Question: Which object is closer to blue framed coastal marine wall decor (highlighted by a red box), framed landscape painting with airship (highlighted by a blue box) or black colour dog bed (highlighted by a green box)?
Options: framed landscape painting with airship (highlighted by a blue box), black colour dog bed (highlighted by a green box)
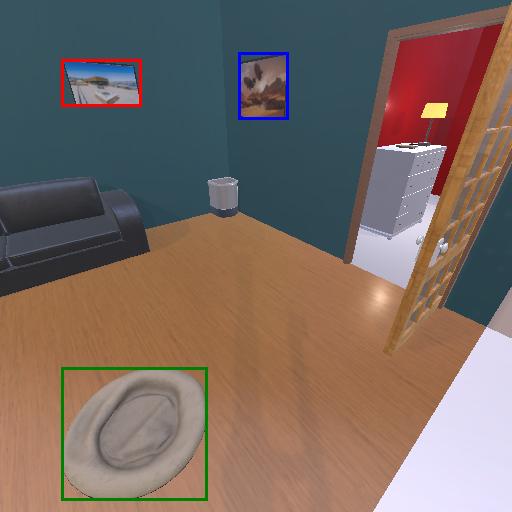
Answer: framed landscape painting with airship (highlighted by a blue box)